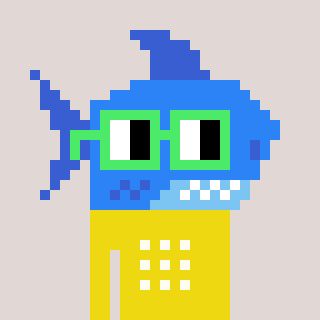
a pixel art character with square light green glasses, a shark-shaped head and a yellow-colored body on a warm background